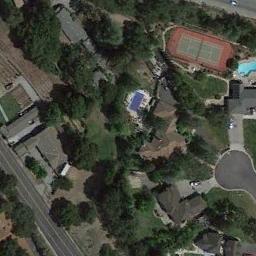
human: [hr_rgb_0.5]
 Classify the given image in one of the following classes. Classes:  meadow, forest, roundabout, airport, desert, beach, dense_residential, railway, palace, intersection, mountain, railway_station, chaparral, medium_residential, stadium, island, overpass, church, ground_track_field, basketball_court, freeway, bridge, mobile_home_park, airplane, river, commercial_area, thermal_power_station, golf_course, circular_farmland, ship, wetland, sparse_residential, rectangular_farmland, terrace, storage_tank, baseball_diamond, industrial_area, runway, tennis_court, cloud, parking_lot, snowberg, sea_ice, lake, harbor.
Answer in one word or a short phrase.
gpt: tennis_court